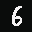
Label: 6